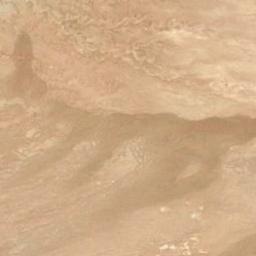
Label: desert